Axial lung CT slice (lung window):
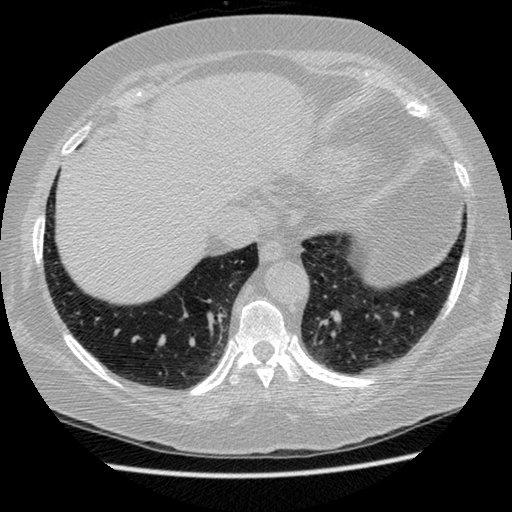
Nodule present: no